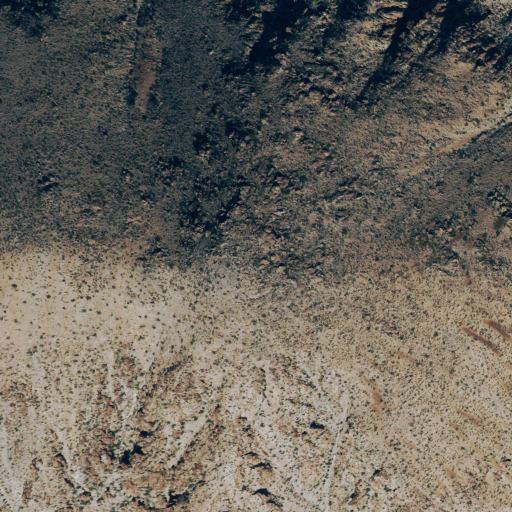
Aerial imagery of mountain in Texas named Hen Egg Mountain containing only shrub